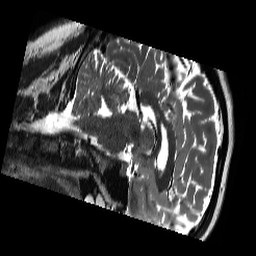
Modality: T2w
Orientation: sagittal
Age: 28
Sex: male